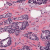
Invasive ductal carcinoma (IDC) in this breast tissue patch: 1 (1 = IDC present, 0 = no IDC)